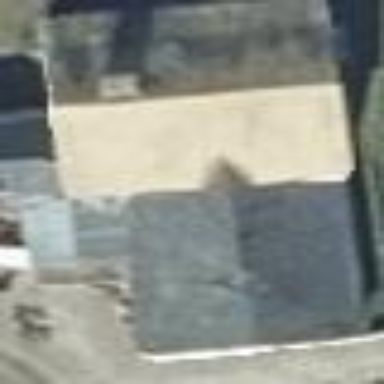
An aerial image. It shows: House with flat roof colored in dark grey.